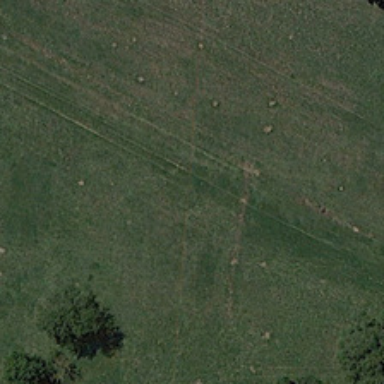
Several green trees are in a piece of green meadow .